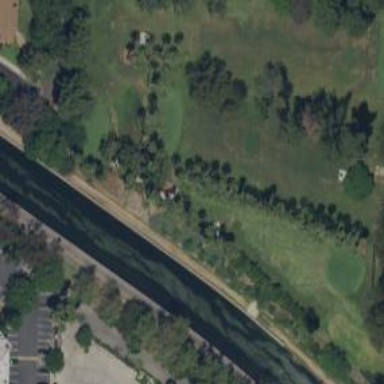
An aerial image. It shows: View of golf hole.